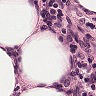
Metastatic tissue present: no